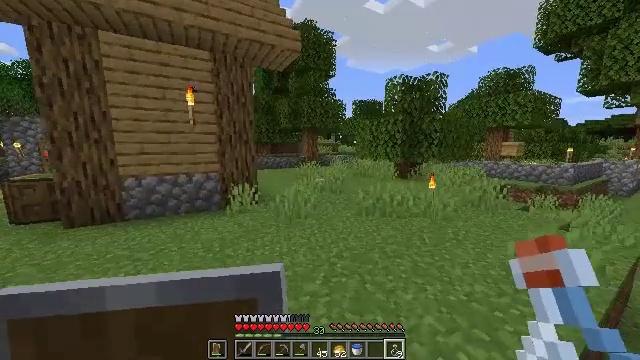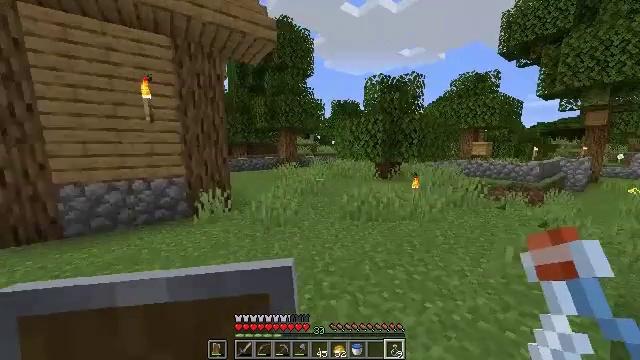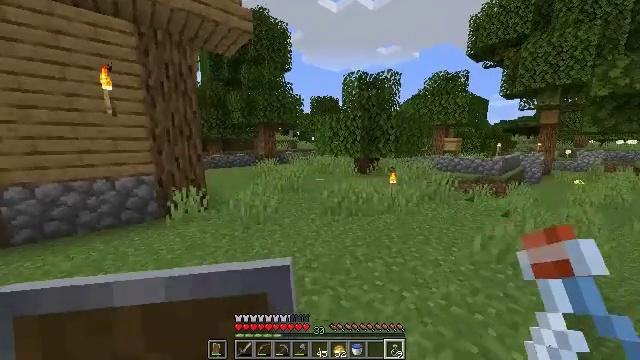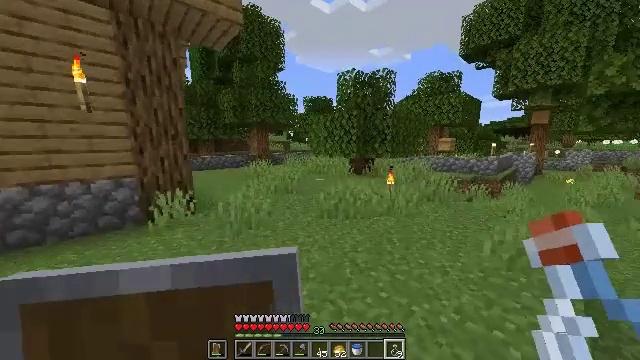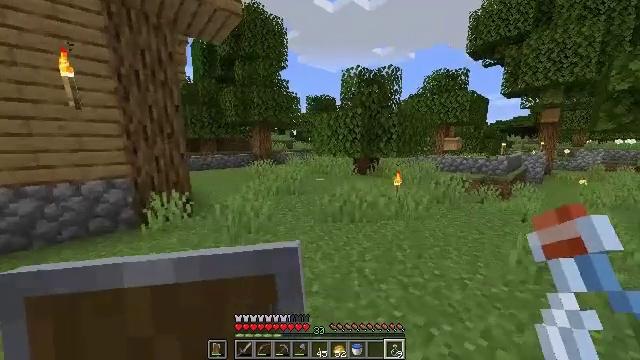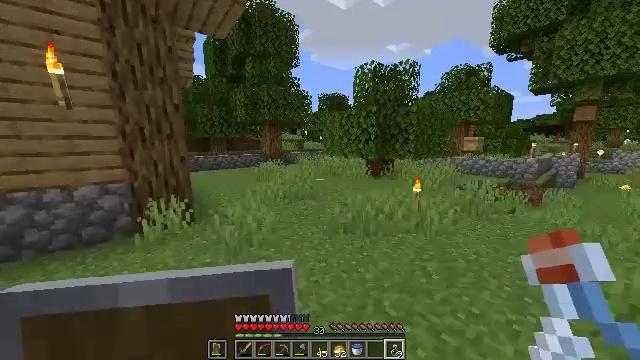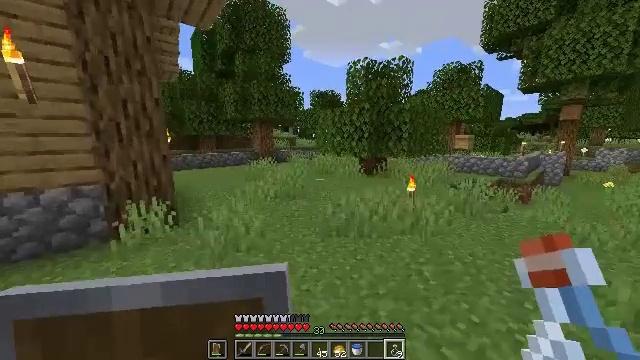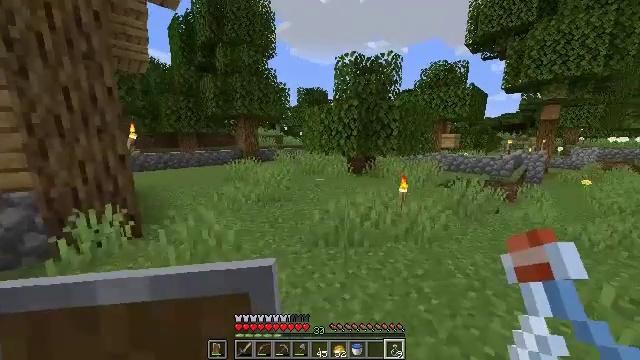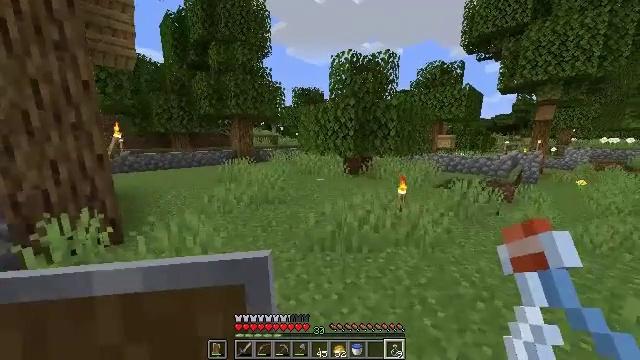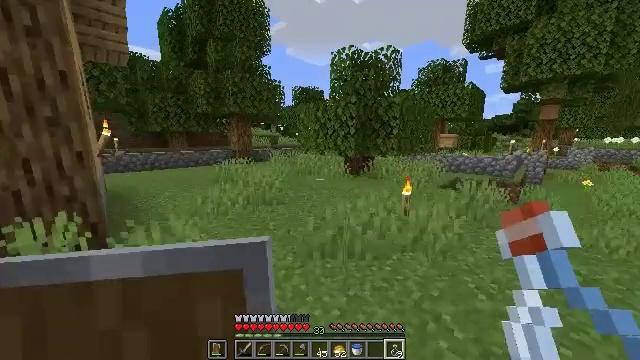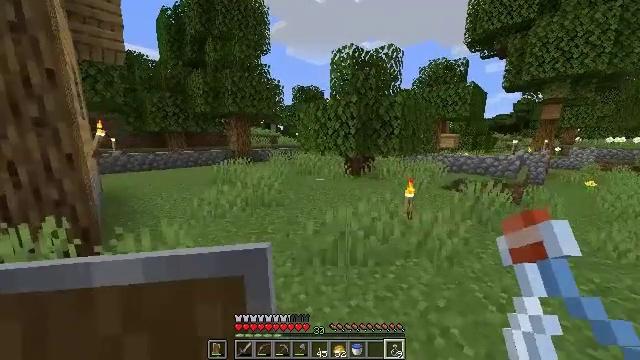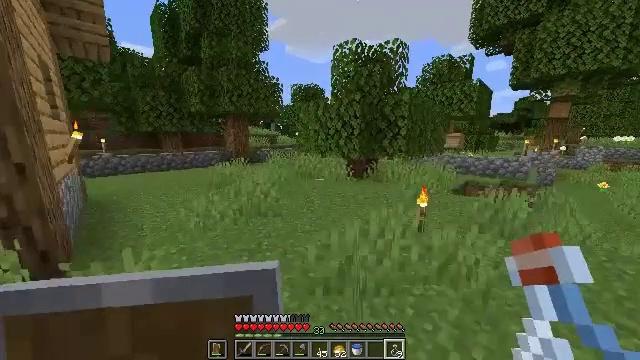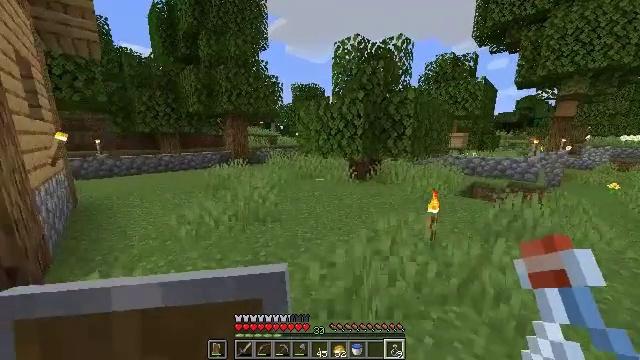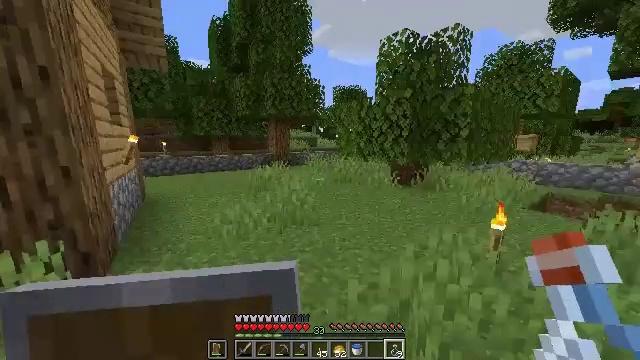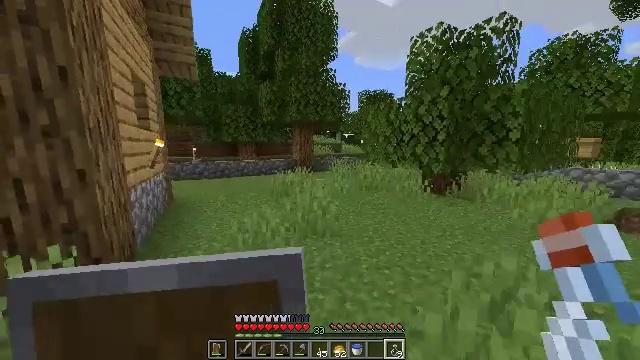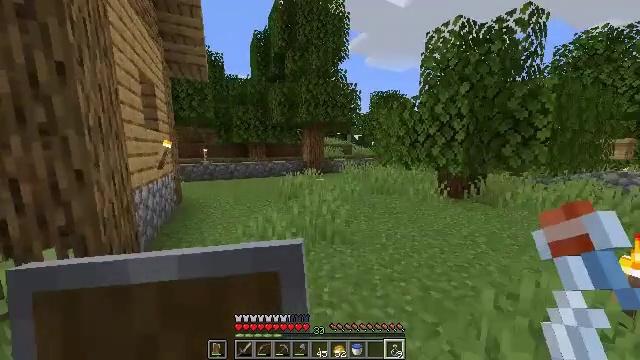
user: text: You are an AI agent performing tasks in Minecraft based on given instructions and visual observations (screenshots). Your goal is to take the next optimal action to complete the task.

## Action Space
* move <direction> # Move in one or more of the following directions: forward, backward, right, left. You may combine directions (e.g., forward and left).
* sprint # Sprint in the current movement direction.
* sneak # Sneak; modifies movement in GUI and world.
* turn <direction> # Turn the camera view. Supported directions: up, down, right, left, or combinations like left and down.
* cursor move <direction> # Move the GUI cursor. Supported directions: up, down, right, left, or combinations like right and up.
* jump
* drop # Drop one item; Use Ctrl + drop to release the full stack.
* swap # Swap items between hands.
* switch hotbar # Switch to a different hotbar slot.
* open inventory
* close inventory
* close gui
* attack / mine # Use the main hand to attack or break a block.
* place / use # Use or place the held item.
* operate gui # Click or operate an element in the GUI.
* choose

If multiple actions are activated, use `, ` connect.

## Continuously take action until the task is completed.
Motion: motion action
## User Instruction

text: Break the dandelion to obtain it.
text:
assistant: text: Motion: move forward, turn right
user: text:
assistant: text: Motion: move forward, turn right and down
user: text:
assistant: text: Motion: move forward, turn right
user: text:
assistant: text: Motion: move forward
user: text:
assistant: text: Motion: move forward, turn left
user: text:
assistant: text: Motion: move forward, turn right
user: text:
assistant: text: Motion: move forward, turn right
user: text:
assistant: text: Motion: move forward, turn right
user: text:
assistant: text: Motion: move forward
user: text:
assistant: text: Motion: move forward
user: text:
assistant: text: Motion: move forward
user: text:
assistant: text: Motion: move forward
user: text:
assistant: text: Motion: move forward, turn left
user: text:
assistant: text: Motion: move forward, turn left and up
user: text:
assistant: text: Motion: move forward, turn left
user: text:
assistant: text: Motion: move forward
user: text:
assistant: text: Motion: move forward
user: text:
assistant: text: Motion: move forward, turn right
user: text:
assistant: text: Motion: move forward, turn right and up
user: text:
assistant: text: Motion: move forward, turn right and down
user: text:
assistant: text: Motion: move forward, turn right
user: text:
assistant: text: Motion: move forward
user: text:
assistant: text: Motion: move forward, turn left
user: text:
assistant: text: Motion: move forward, turn left and down
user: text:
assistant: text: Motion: move forward, turn left
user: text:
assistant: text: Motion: move forward, turn left and up
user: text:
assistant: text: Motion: move forward, turn left and up
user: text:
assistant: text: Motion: move forward, turn left and up
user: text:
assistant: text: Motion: move forward, sprint
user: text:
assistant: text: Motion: move forward, sprint, turn left